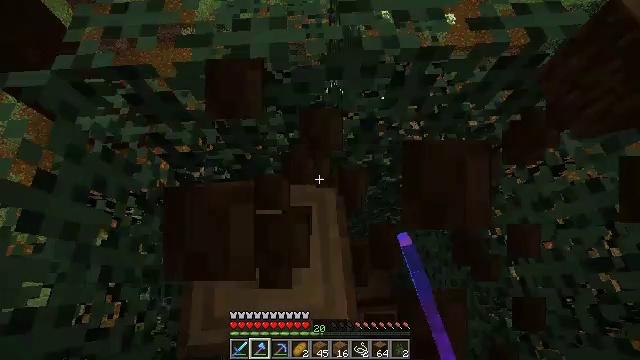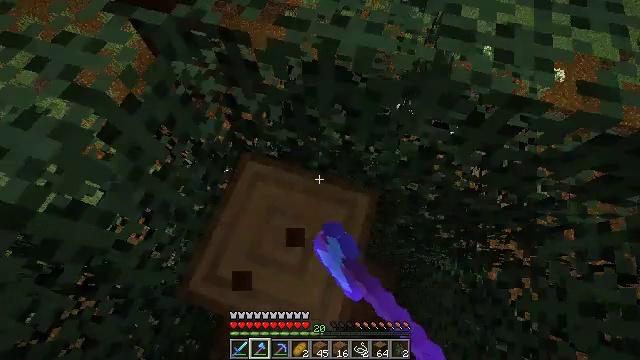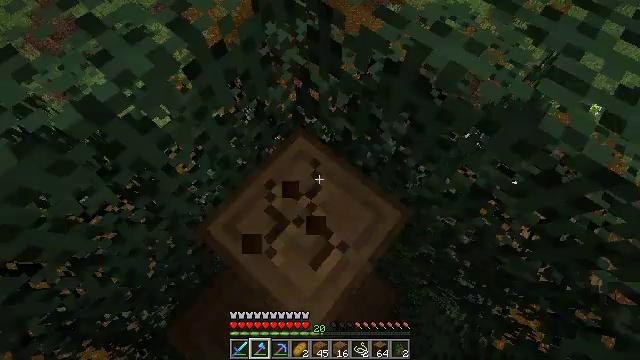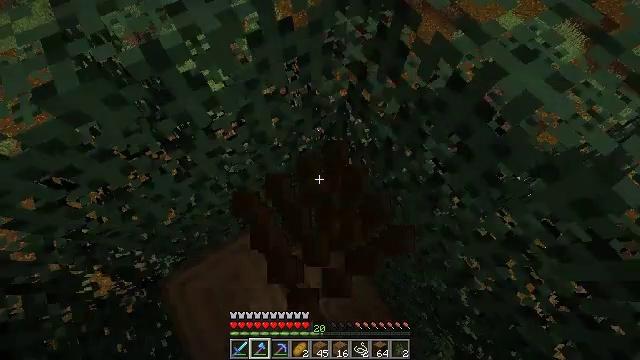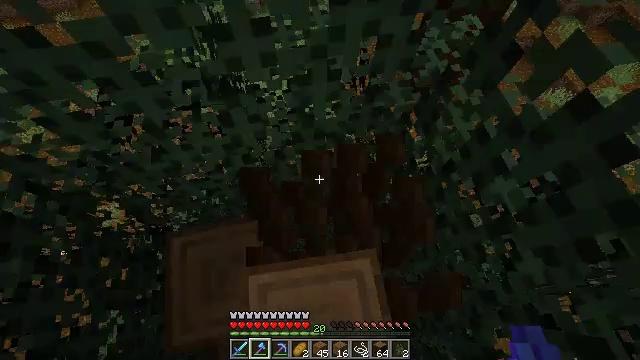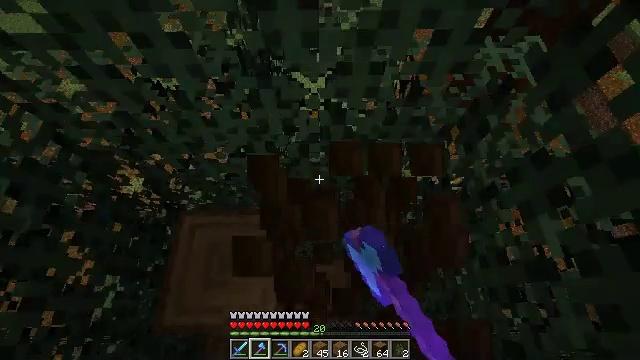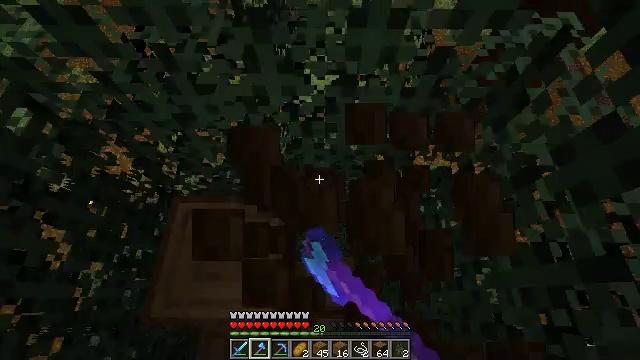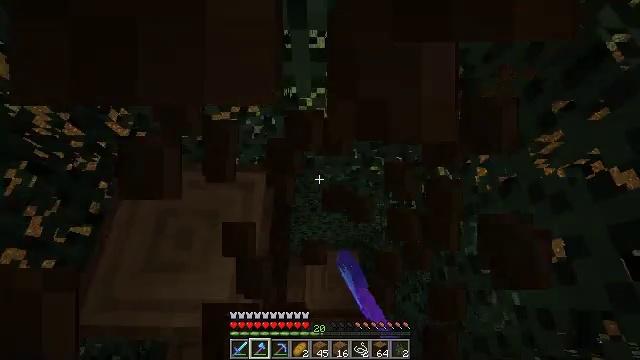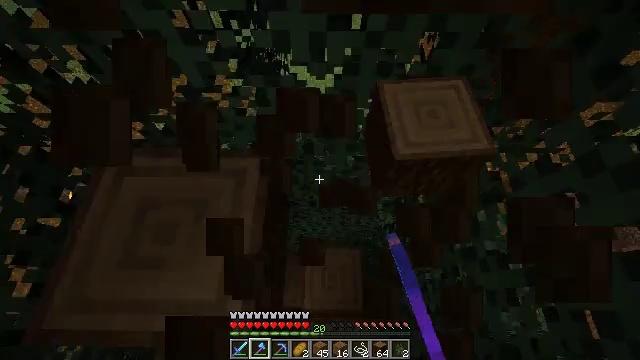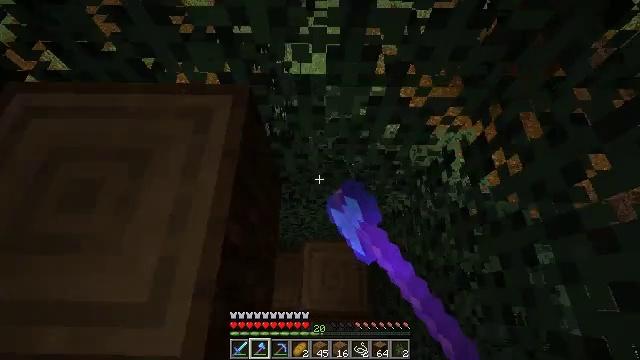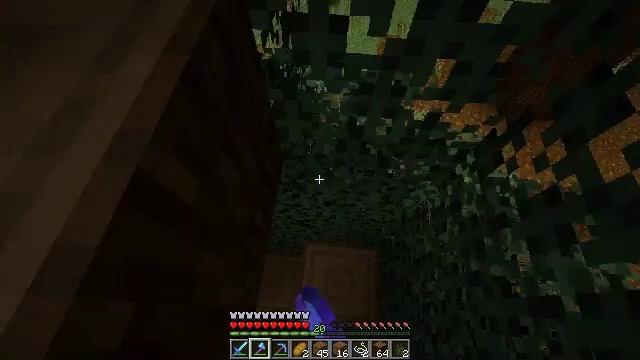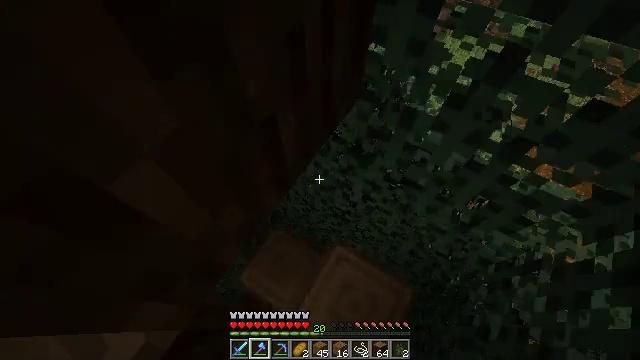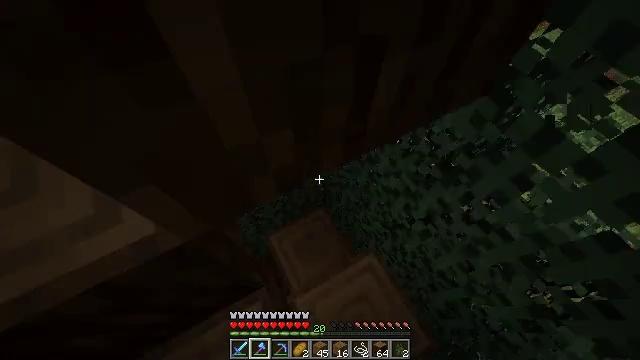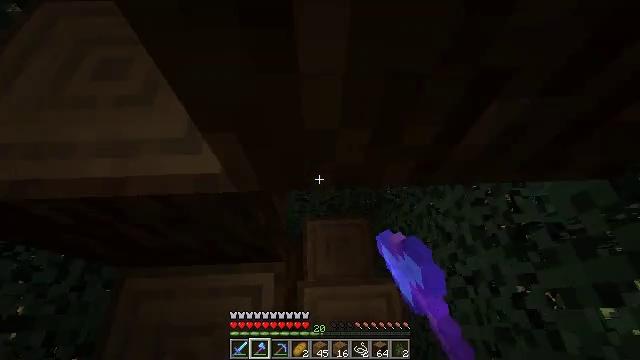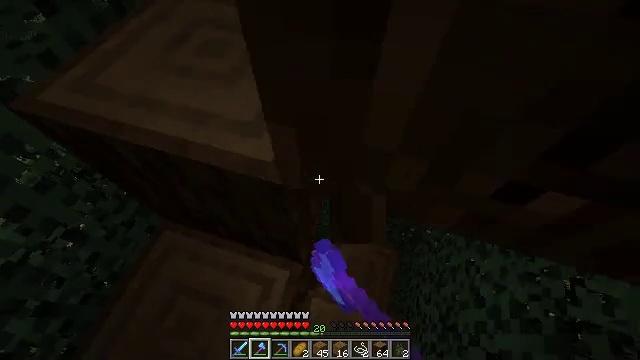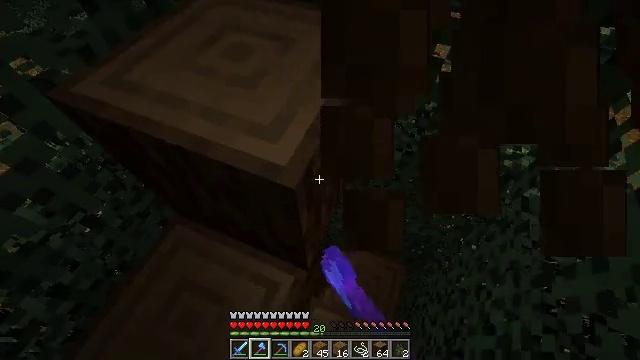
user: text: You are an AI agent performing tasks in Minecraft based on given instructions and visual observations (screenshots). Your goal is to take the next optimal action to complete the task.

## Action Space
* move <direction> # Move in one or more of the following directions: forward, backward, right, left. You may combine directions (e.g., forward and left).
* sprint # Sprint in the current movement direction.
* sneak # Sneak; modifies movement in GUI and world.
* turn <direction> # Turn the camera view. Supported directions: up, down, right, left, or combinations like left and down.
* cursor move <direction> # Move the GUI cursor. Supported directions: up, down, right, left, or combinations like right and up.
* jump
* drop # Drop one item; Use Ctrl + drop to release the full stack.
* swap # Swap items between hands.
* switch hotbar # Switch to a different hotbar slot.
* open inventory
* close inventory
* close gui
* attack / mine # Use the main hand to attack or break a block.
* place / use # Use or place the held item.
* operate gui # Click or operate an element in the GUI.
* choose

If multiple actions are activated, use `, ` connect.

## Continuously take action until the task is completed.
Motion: motion action
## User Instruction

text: Break the spruce log from the tree.
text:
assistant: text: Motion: turn left, attack / mine
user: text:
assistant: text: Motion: turn left and down, attack / mine
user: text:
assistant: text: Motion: turn left, attack / mine
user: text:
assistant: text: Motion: turn left and up, attack / mine
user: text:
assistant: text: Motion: turn left and up, attack / mine
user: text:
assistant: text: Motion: turn left, attack / mine
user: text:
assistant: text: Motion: attack / mine
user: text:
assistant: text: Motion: attack / mine
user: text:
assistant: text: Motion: attack / mine
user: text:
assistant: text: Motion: turn left and up, attack / mine
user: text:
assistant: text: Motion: turn left and up, attack / mine
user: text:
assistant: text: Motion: turn left and down, attack / mine
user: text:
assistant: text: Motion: turn left, attack / mine
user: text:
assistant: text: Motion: turn left and up, attack / mine
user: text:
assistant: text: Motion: turn left and up, attack / mine
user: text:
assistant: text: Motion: turn left and up, attack / mine
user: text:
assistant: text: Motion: turn up, attack / mine
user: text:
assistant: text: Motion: turn right and up, attack / mine
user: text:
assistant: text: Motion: turn right and up, attack / mine
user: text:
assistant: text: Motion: turn right and up, attack / mine
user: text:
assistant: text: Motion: turn left, attack / mine
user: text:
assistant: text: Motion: turn left and down, attack / mine
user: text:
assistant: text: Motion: turn left and down, attack / mine
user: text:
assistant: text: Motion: turn left and down, attack / mine
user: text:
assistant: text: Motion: turn left and down, attack / mine
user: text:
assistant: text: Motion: turn left, attack / mine
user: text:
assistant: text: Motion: attack / mine
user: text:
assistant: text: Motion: attack / mine
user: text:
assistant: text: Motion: attack / mine
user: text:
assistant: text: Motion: turn left and down, attack / mine